Question: I am trying to show some data in matlab figure using annotation inside a for loop. so for the first iteration it works file, from 2nd iteration the data is getting over written. Some thing like the following image.Can you please let me know how can I clear the previous text so that in every iteration it shows correct data produced in that iteration. .
My code for this was al follows-
'''
fig3=figure;
for i=1:10
...
...
D=distance(a,b);
figure(fig3), imshow(result_images{i},'InitialMagnification', 'fit');
annotation('textbox',...
[0 0.45 0.35 0.1],...
'String',['Measured Distance=' num2str(D)],...
'FontSize',40,...
'FontName','Arial',...
'EdgeColor',[1 1 0.9],...
'Color',[0.84 0.16 0]);
end
'''
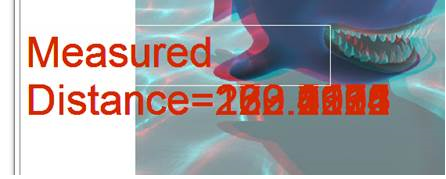
Answer: The most efficient solution is to reuse the annotation via a handle:
'''
% create the annotation and save its handle
h = annotation(...); % set all your formatting prefs with any string
for i=1:10,
% do something to update D ...
set(h,'String',['Measured Distance=' num2str(D)]); % fast and easy
end
'''